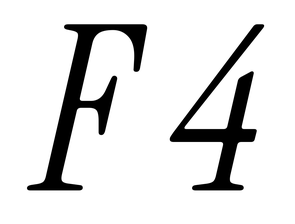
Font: InstrumentSerif-Italic